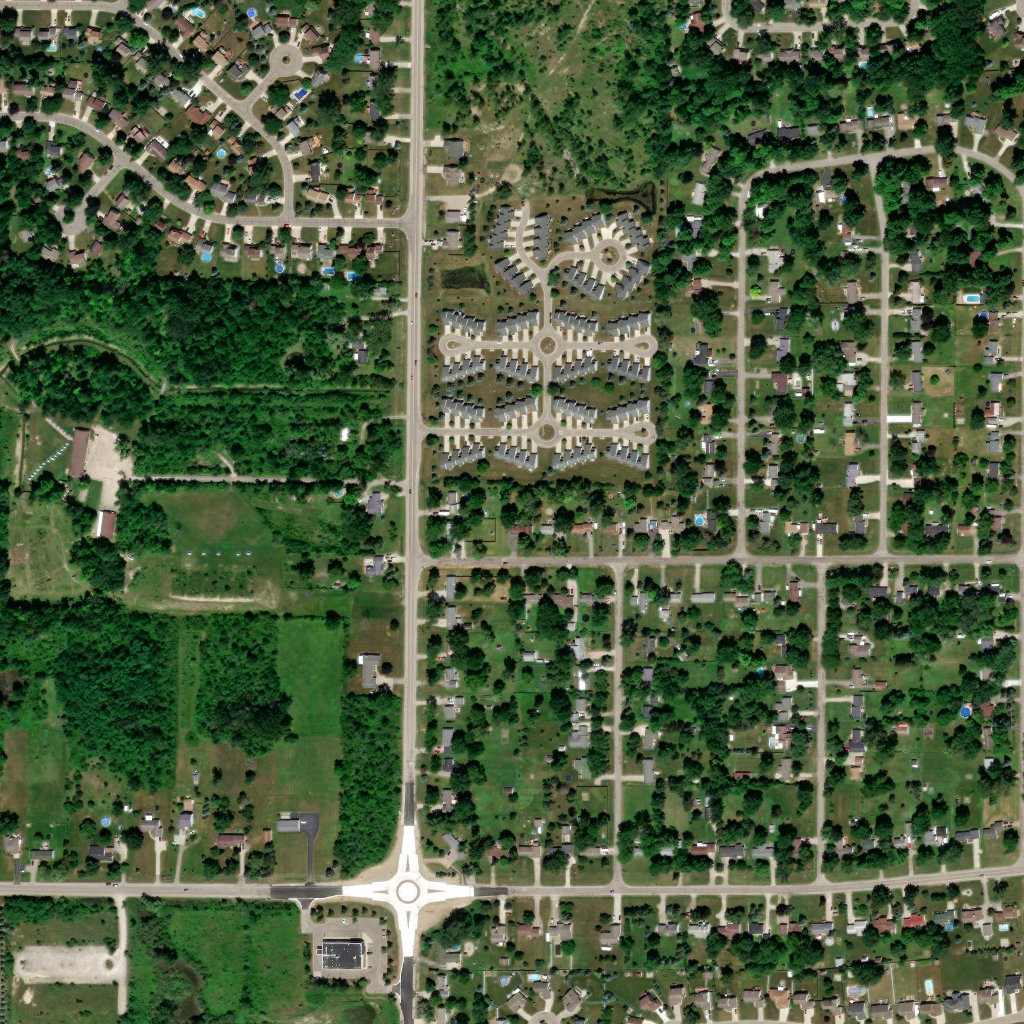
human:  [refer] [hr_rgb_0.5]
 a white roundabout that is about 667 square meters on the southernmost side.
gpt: <box>[[38, 85, 41, 88, 0]]</box>